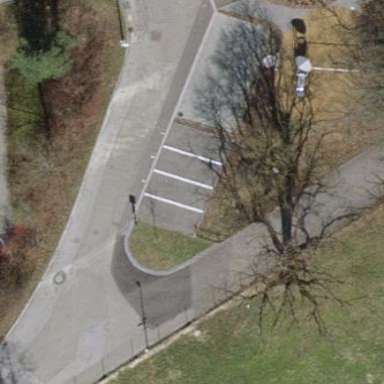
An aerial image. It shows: Asphalt street-side parking area.